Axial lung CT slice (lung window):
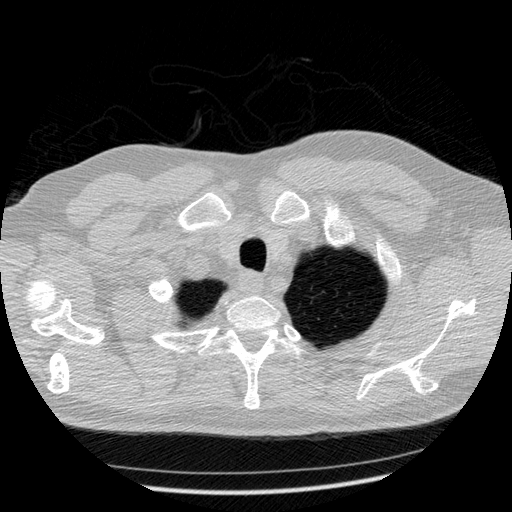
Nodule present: no